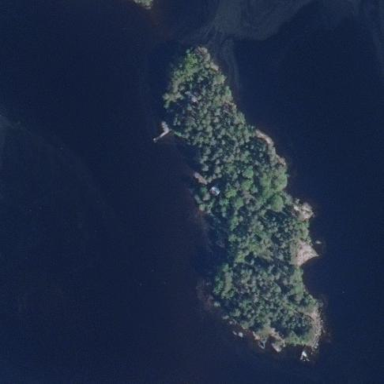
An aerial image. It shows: Islet surrounded by woodland.